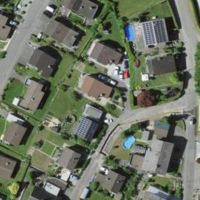
EUNIS habitat code: 54
Species observed at this site:
Cotinus coggygria